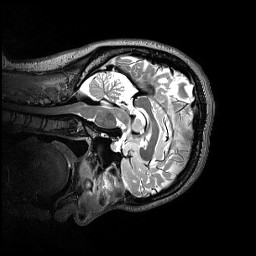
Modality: T2w
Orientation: sagittal
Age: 28
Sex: female
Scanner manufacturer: siemens
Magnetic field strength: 3 T
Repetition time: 3.2 s
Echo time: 0.565 s